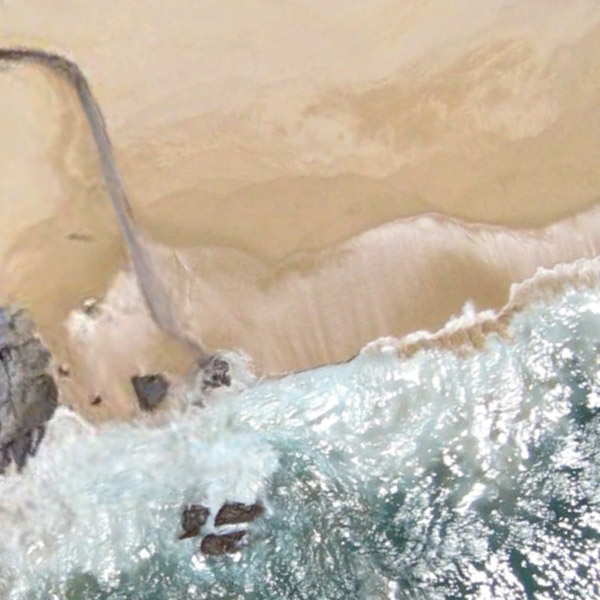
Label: Beach